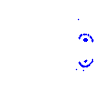
Particle: proton